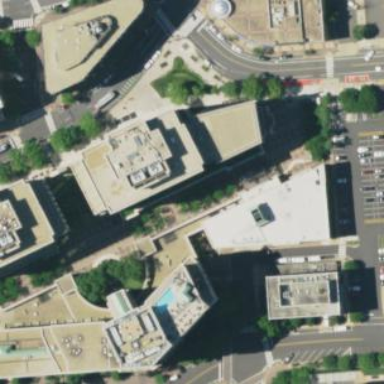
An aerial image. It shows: Government office building.